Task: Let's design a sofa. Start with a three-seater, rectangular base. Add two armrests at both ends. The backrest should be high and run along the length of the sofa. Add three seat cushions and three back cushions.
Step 115:
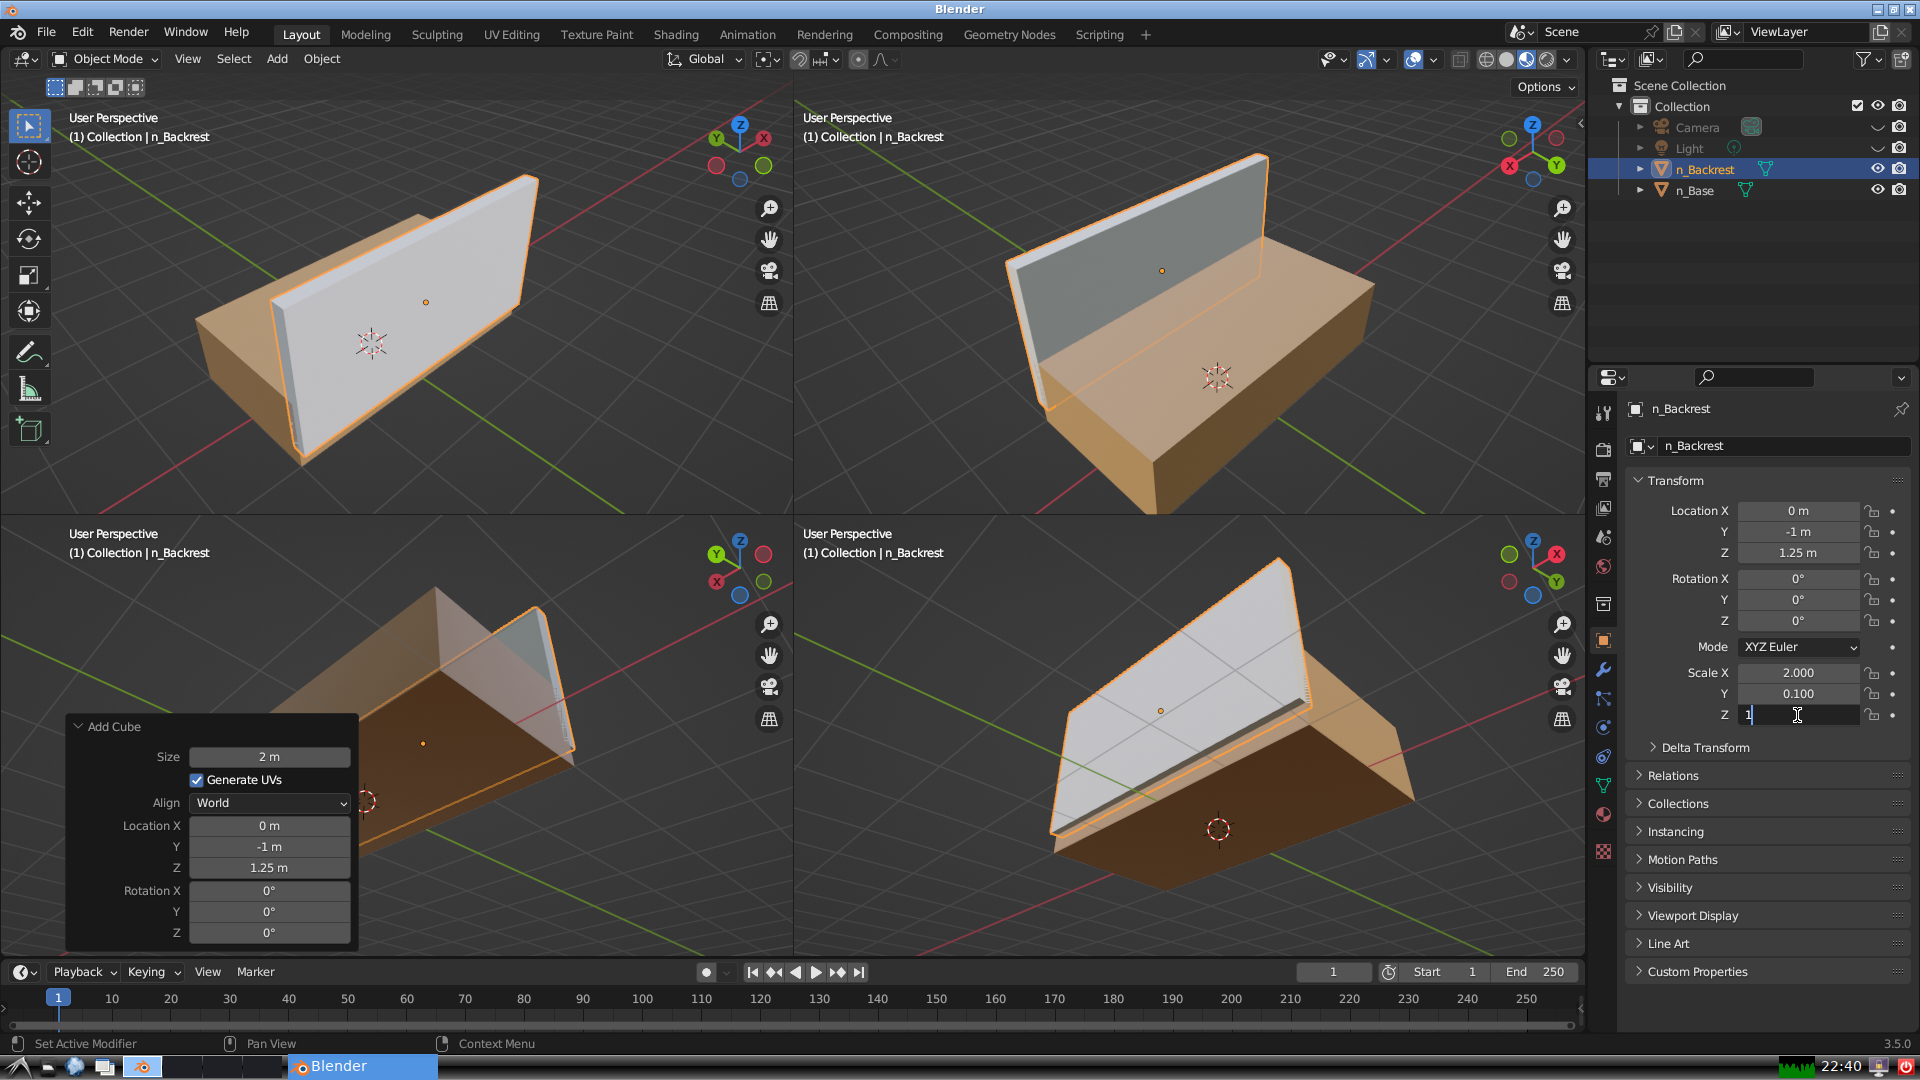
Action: {"key_press": ['Return']}